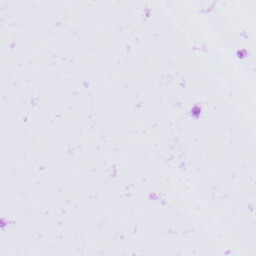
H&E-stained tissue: Prostate